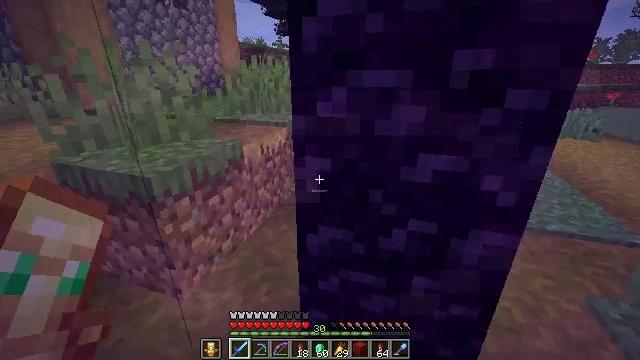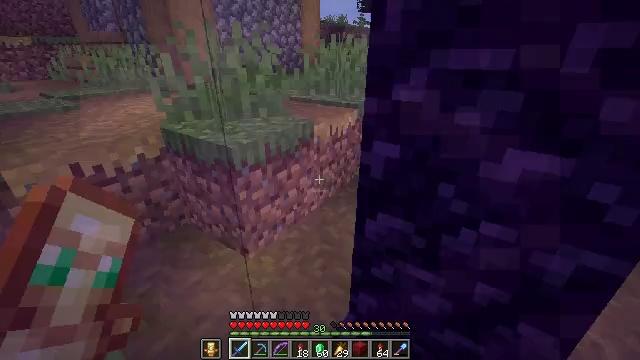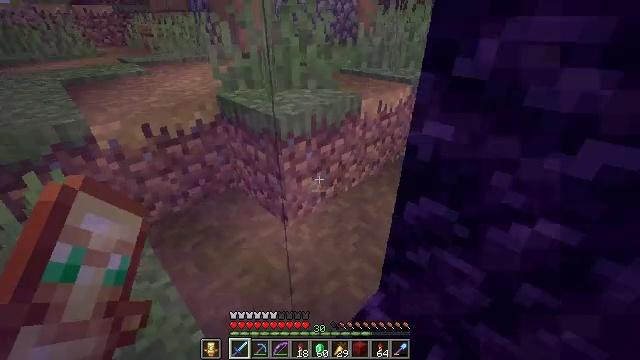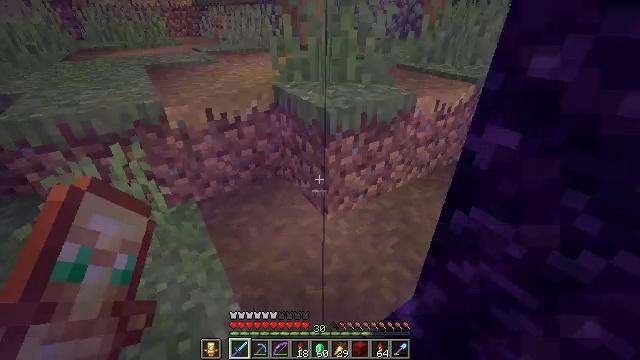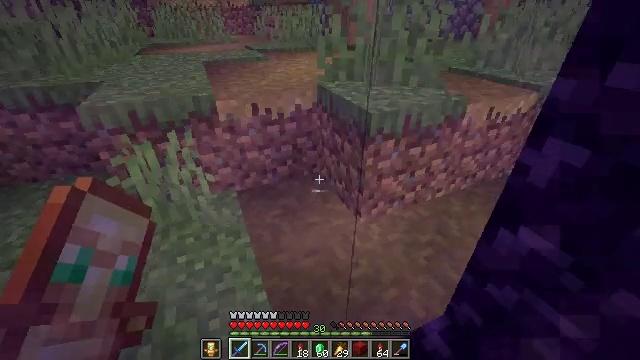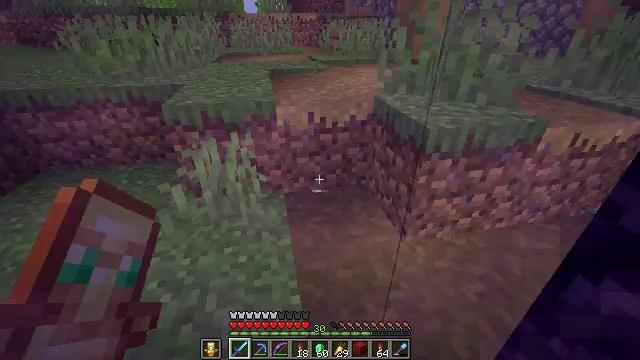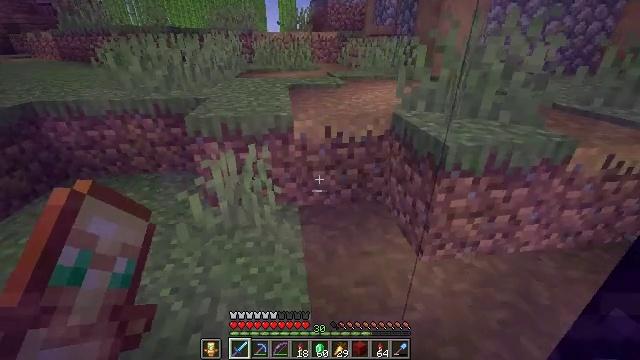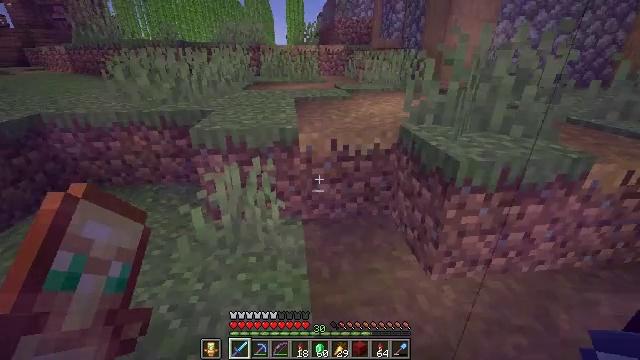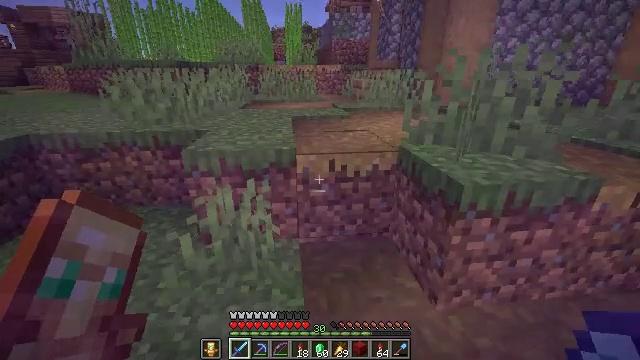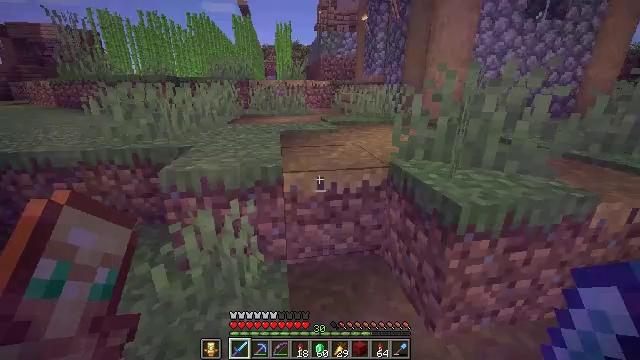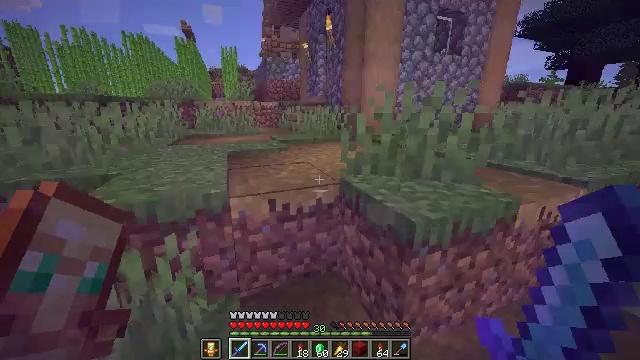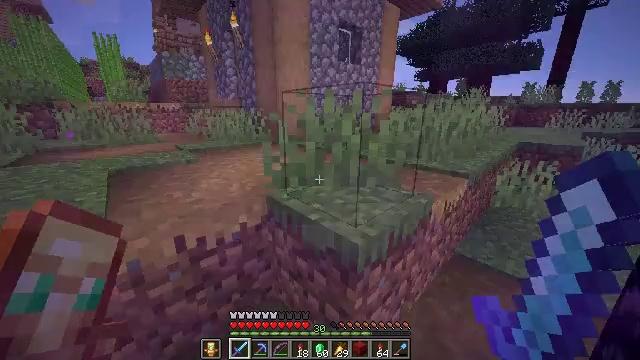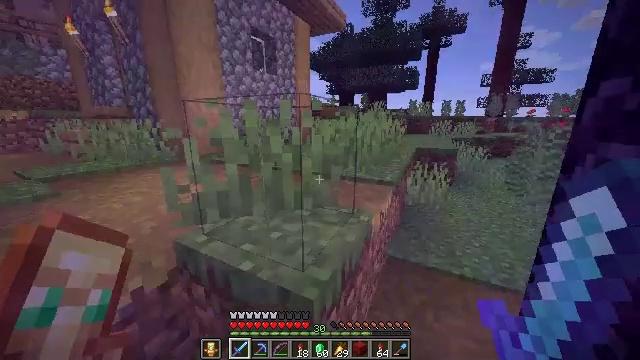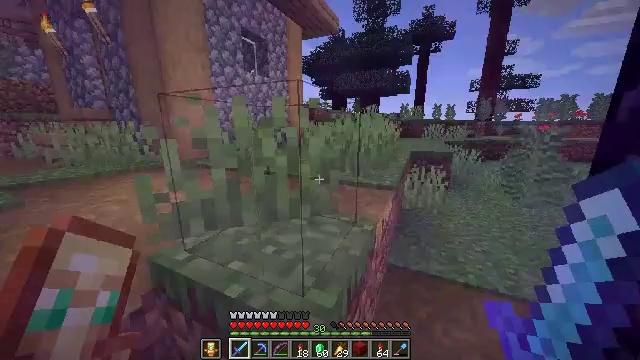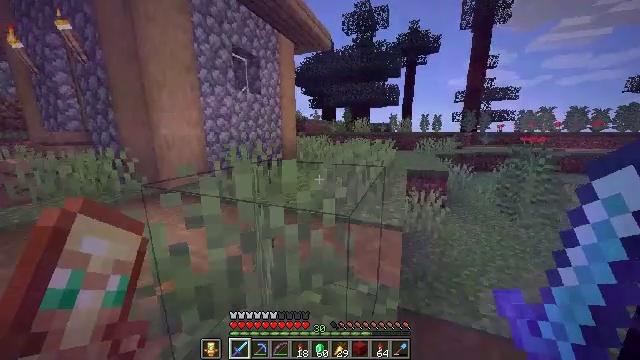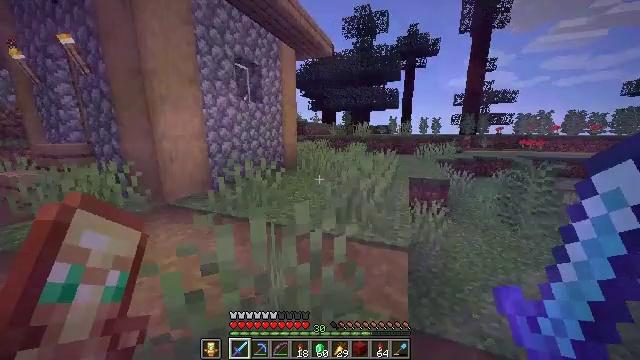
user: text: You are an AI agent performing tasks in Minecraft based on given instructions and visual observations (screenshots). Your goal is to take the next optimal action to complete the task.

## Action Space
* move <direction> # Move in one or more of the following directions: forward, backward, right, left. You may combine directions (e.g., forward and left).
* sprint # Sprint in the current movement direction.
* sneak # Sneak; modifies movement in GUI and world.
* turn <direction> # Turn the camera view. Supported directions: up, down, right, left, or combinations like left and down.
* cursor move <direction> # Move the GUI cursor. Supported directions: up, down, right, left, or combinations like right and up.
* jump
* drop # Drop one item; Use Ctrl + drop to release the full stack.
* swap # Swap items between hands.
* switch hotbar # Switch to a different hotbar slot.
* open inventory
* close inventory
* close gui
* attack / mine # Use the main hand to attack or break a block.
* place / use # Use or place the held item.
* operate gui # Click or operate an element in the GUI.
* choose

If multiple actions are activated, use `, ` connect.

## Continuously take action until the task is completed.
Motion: motion action
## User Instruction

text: Harvest sugar cane from the plant.
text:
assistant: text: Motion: turn left and down
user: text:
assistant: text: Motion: turn left and down
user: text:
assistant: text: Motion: turn left and down
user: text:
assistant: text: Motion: turn left
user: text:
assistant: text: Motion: turn left and up
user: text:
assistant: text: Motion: turn left and up
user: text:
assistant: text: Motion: move forward, turn left and up
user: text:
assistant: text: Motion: move forward, sprint, turn up
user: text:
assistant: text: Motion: move forward, sprint, turn right and up
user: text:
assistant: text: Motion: move forward, sprint, turn right and up
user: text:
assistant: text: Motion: move forward, sprint, turn right
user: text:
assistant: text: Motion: move forward, sprint, turn right and up
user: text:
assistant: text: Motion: move forward, sprint, turn right
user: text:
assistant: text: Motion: move forward, sprint, turn right and up, jump
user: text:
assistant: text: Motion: move forward, sprint, jump
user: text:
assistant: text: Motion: move forward, sprint, jump
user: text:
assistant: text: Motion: move forward, sprint, jump
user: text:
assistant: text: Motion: move forward, sprint, turn left, jump
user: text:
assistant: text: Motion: move forward, sprint, turn left and down
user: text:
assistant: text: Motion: move forward, sprint, turn left
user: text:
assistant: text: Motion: move forward, sprint, turn left
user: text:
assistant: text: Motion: move forward, sprint, turn left and up
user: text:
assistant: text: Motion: move forward, sprint, turn left and up
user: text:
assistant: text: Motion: move forward, sprint, turn up
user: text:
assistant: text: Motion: move forward, sprint
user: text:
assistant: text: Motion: move forward, sprint
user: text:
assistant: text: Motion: move forward, sprint, turn right
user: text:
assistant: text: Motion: move forward, sprint, turn right and up
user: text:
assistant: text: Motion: move forward, sprint, turn left and up
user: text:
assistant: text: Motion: move forward, sprint, turn left